Field crop: tomato
Growth stage: 1
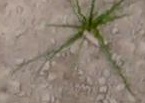
Species: cyperus